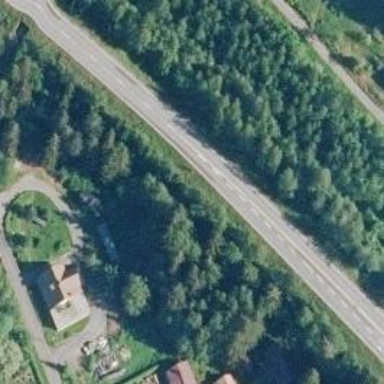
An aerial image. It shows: Embankment along trunk highway.